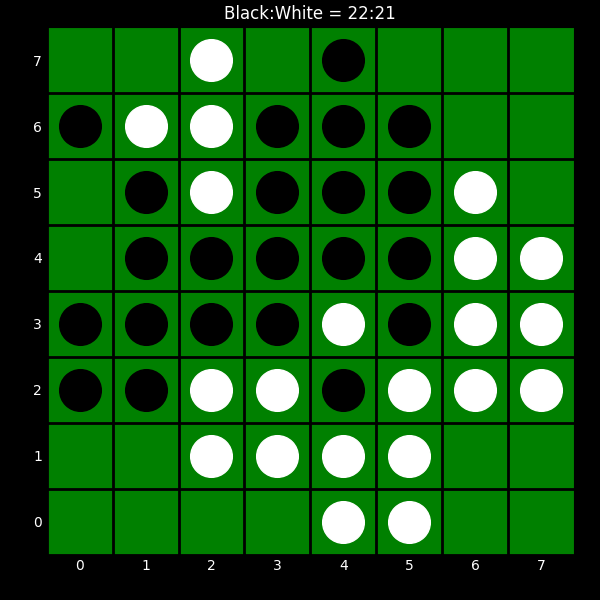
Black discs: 22
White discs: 21